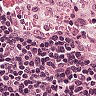
Metastatic tissue present: no